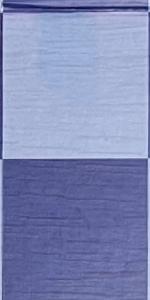
Label: Empty